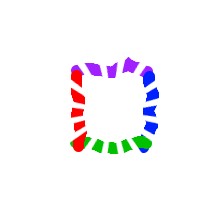
Shape: square